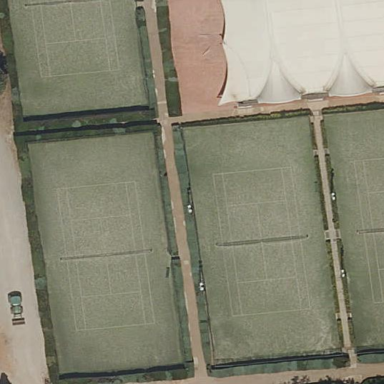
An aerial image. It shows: Tennis court on pitch.